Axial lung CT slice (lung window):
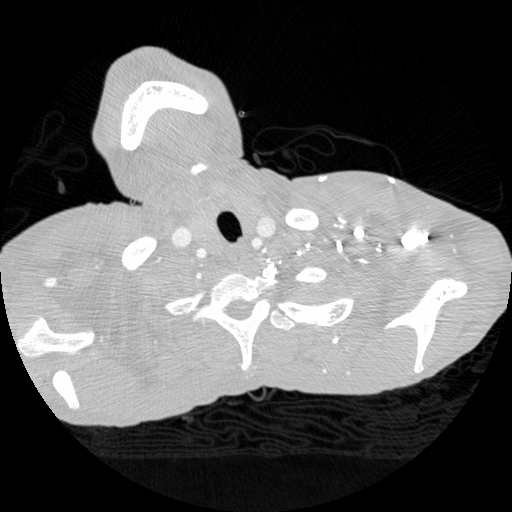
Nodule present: no